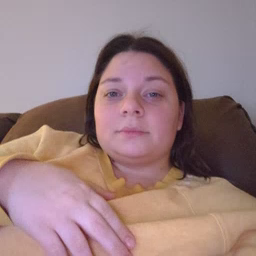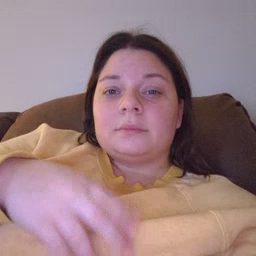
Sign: eye